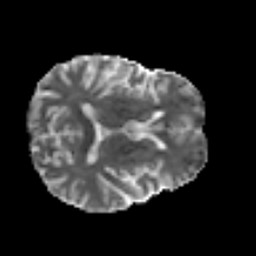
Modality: MD
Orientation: axial
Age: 30
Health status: ill
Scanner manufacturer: philips
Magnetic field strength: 3 T
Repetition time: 9 s
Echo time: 0.127 s